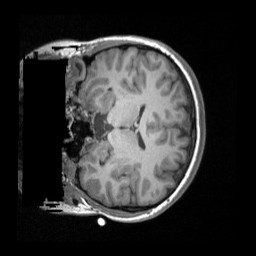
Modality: T1w
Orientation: coronal
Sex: female